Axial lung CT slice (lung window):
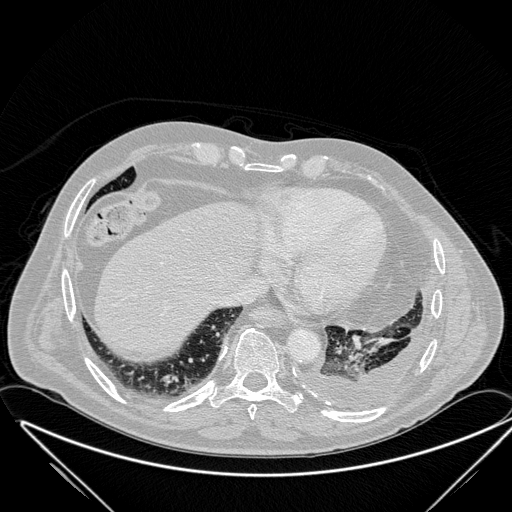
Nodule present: no